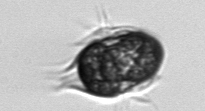
Label: Mesodinium